Question: How can I make the results of my website look like this on Google search?

I'm not really sure if this is possible in my website, because it's a one page website. If anyone could help and tell me if this is possible, and if it is how is it done.
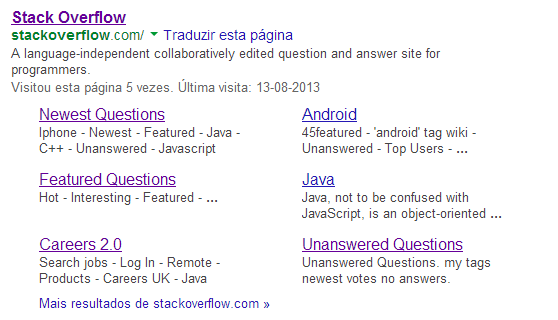
Answer: The links under the main heading are called <URL> allows you to demote sitelinks, but not to add them.
It wouldn't make sense to have Sitelinks to a one page website like yours. If you want them you'll have to add extra pages, and then hope that the google algorithms decide to link to some of them.